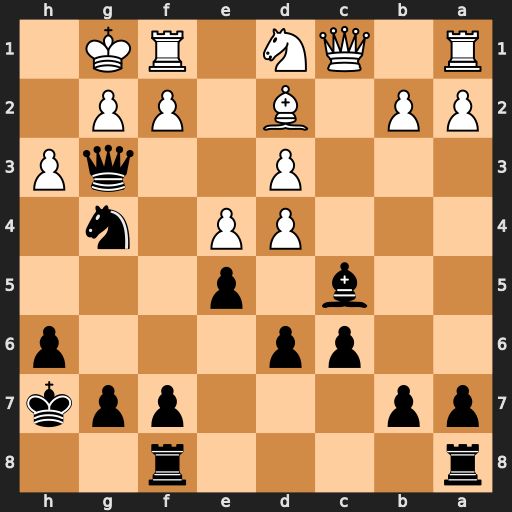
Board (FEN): r4r2/pp3ppk/2pp3p/2b1p3/3PP1n1/3P2qP/PP1B1PP1/R1QN1RK1
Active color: b
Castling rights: -
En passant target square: -
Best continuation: Qh2#